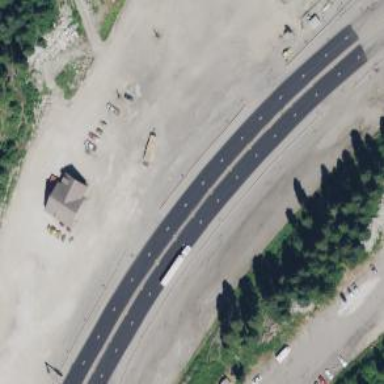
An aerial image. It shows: Trunk highway with expressway features.